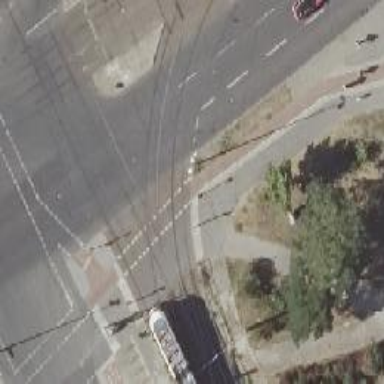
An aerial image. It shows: Cycleway with crossing that includes traffic signals and crossing island.